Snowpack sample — Snodgrass Mountain, Crested Butte, Colorado (2/4/25, 12:06 PM MST)
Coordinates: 38.923, -106.968
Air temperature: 35 °F
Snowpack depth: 80 cm
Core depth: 80 cm
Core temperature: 32 °F
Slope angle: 14°, slope face: 78°
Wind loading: low
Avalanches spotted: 0
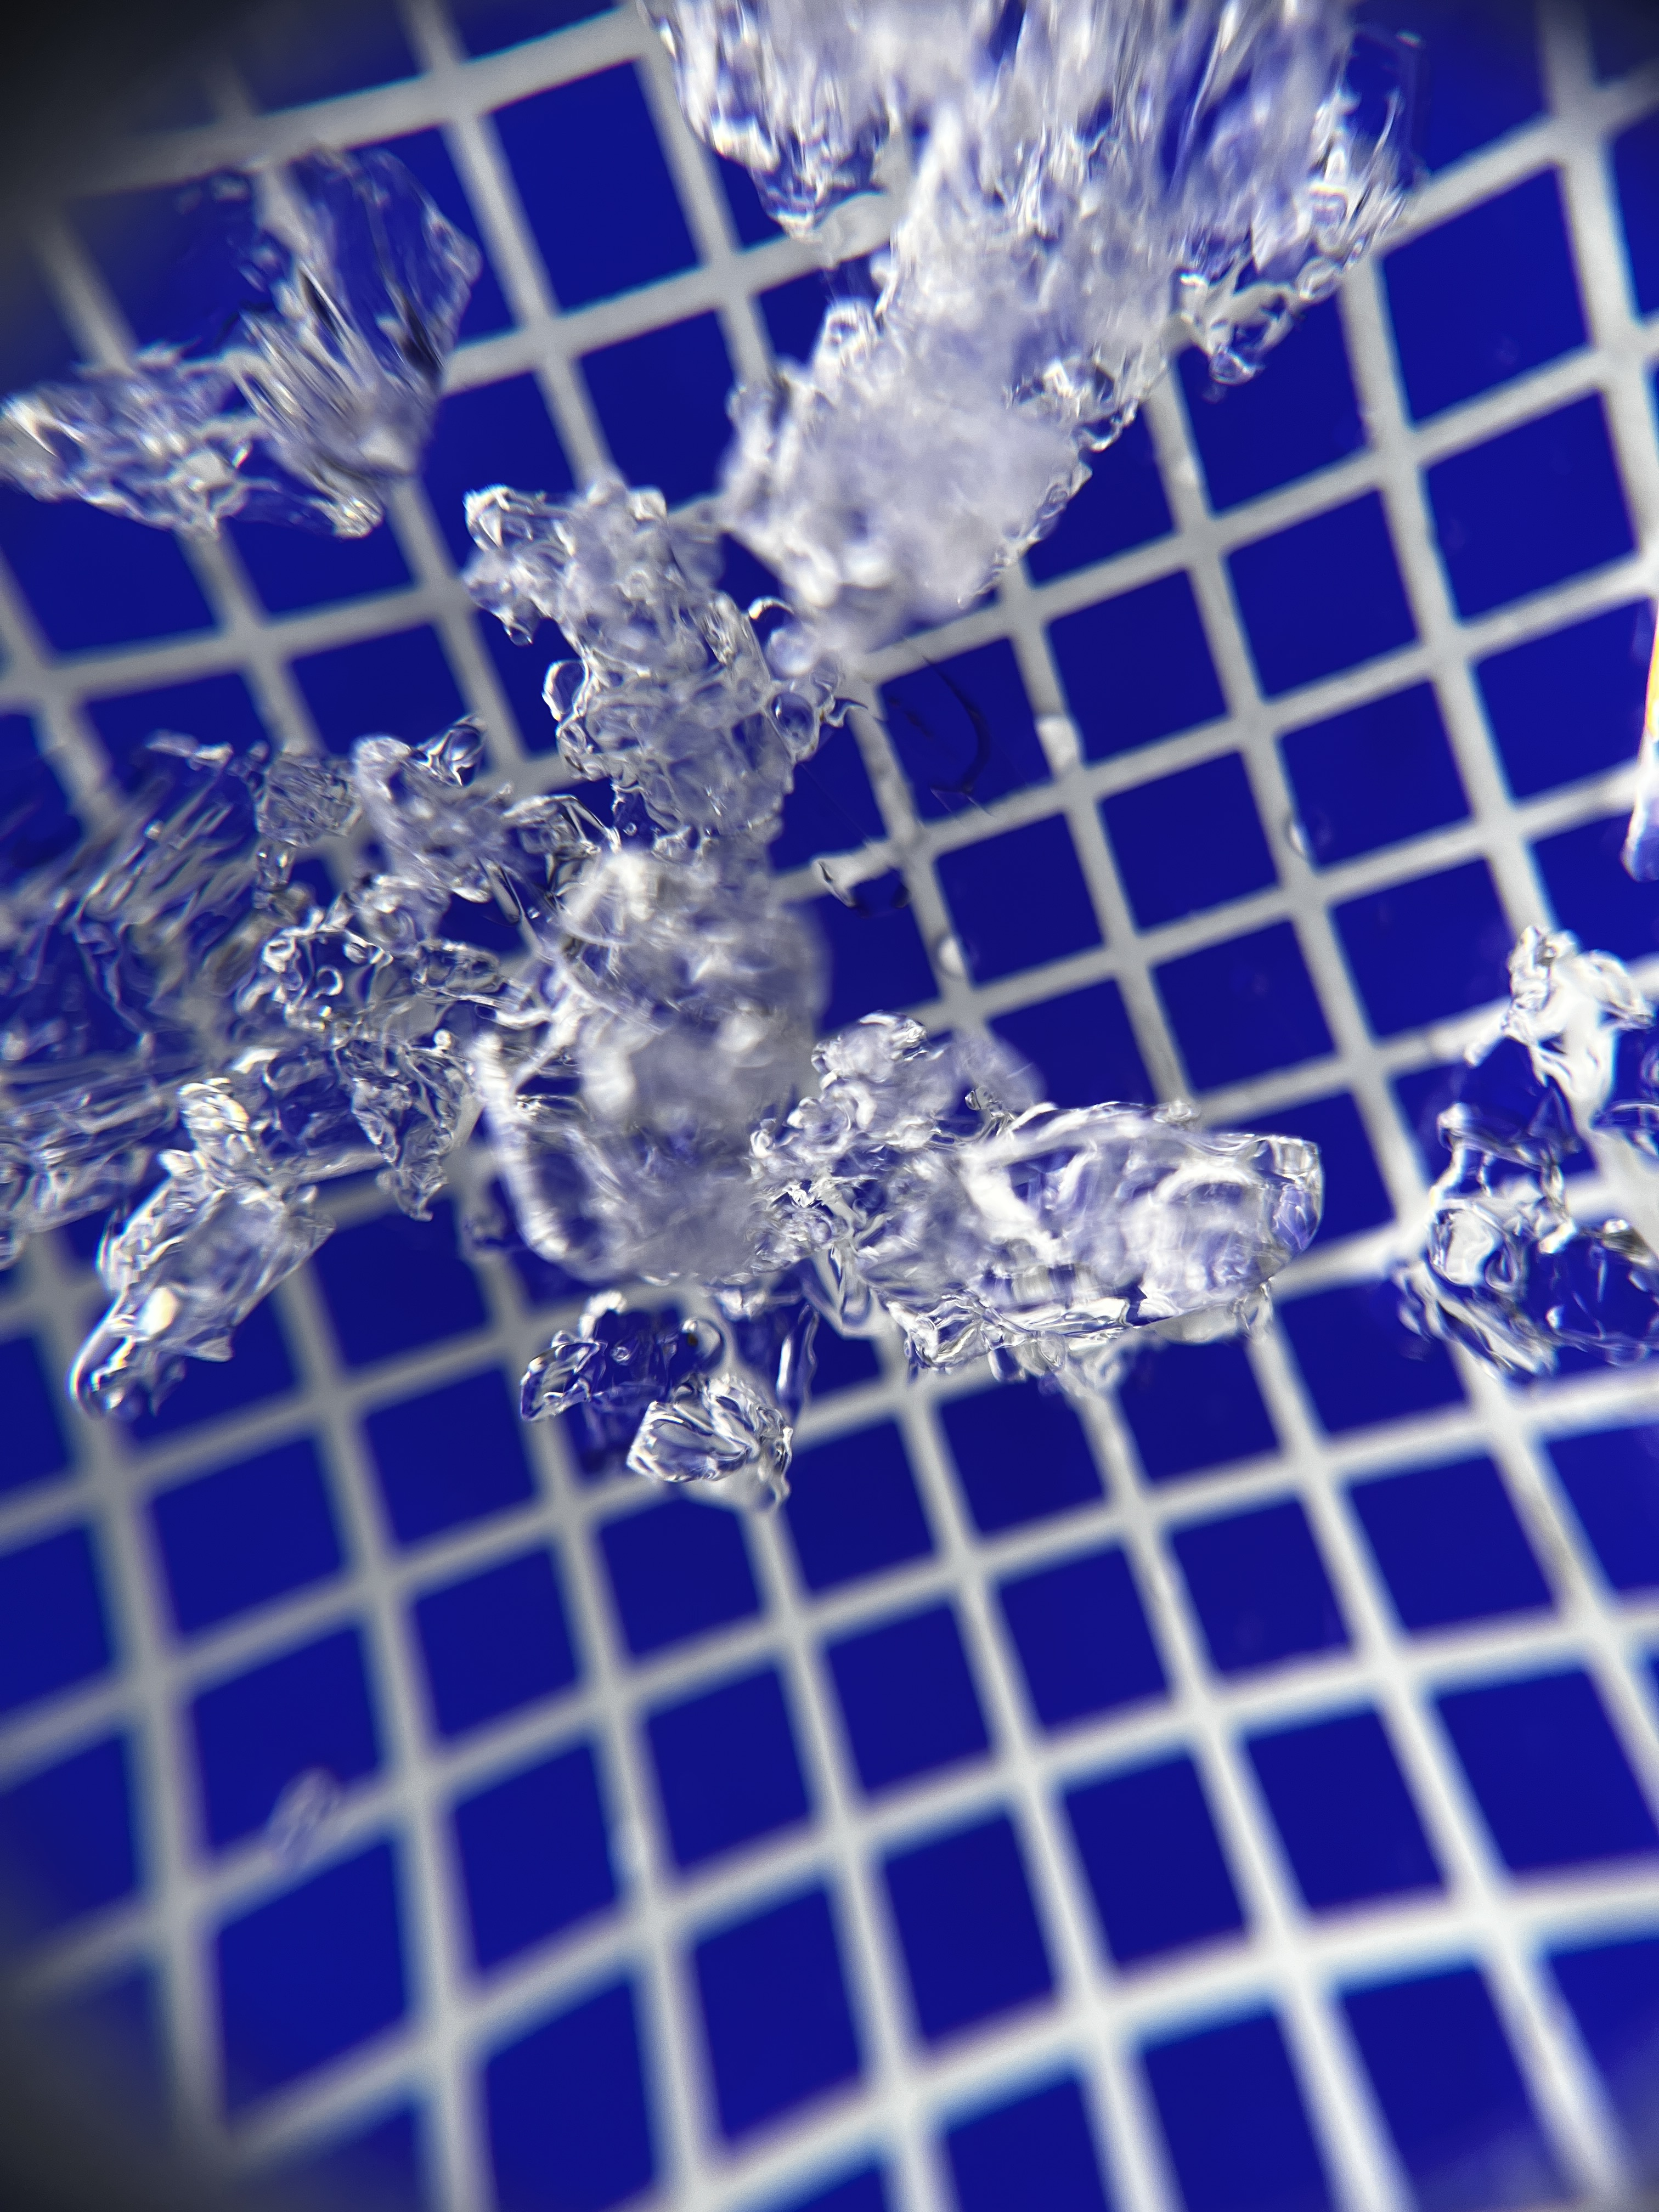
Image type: magnified_profile
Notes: No avalanches nearby, unusually warm weather for the last month reported by residents, Collected 25 yards from treeline